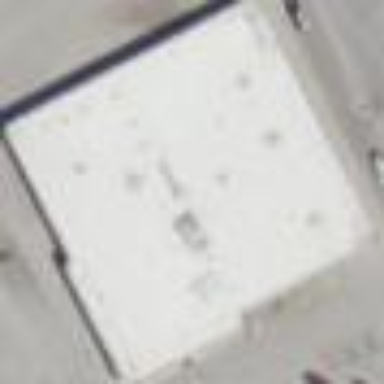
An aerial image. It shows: Commercial building.